Aerial crown-view tile of a tropical tree (Barro Colorado Island, Panama), acquired 20240716:
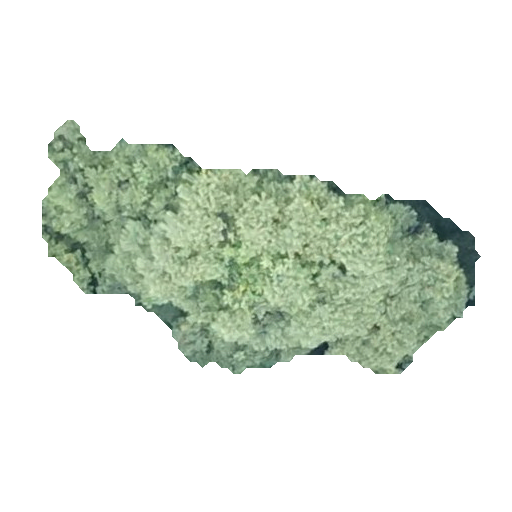
Species: Luehea seemannii
GBIF accepted scientific name: Luehea seemannii
Crown area: 108.428 m²